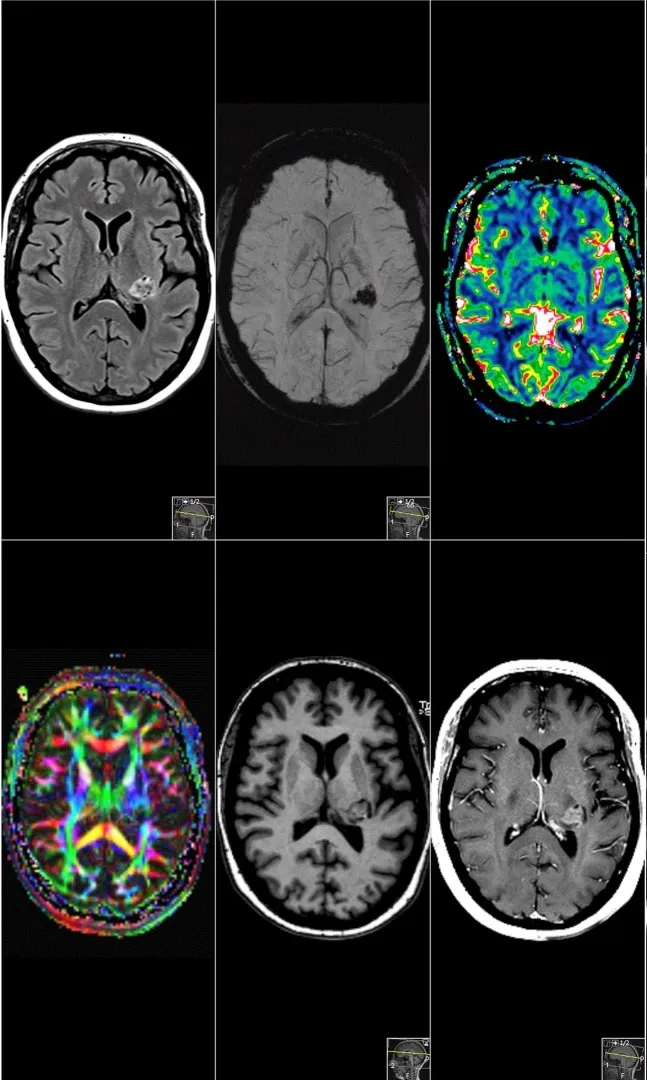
Magnetic resonance imaging. Sagittal cMRI reveals a supratentorial lesion involving the posterior limb of internal capsule, dorsolateral thalamus, partially, the posterior putamen and the corona radiata. The lesion enhanced inhomogenously after gadolinium administration in T1-weighted sequences.
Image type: radiology (mri)